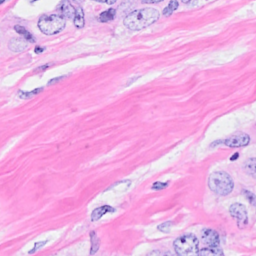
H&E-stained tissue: Breast